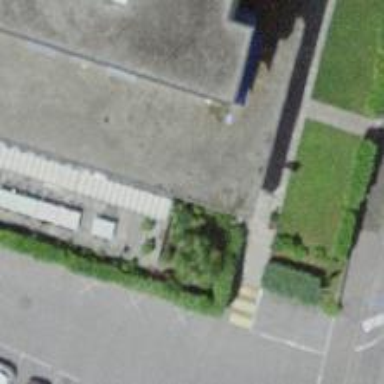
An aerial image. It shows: Restaurant.